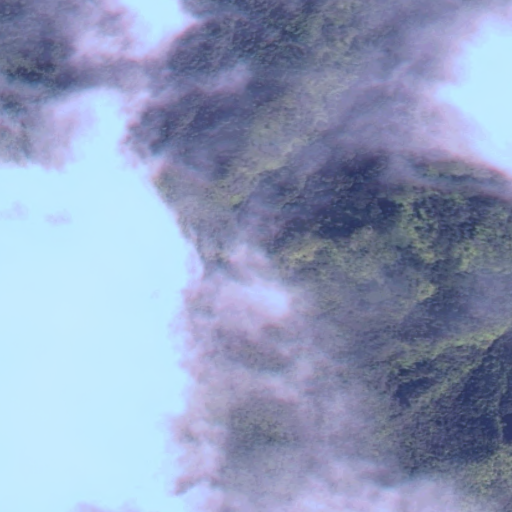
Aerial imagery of mountain in Hawaii named Puu Keakea containing only unknown